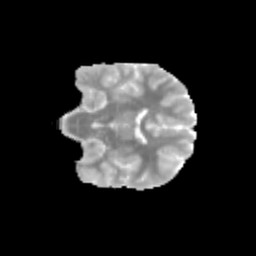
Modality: MD
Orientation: coronal
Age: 11
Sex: male
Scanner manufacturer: siemens
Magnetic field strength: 3 T
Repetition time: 3.8 s
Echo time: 0.07 s